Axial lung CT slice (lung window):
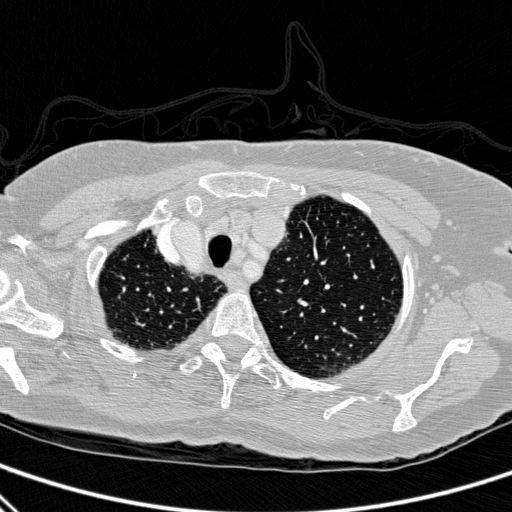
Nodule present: no